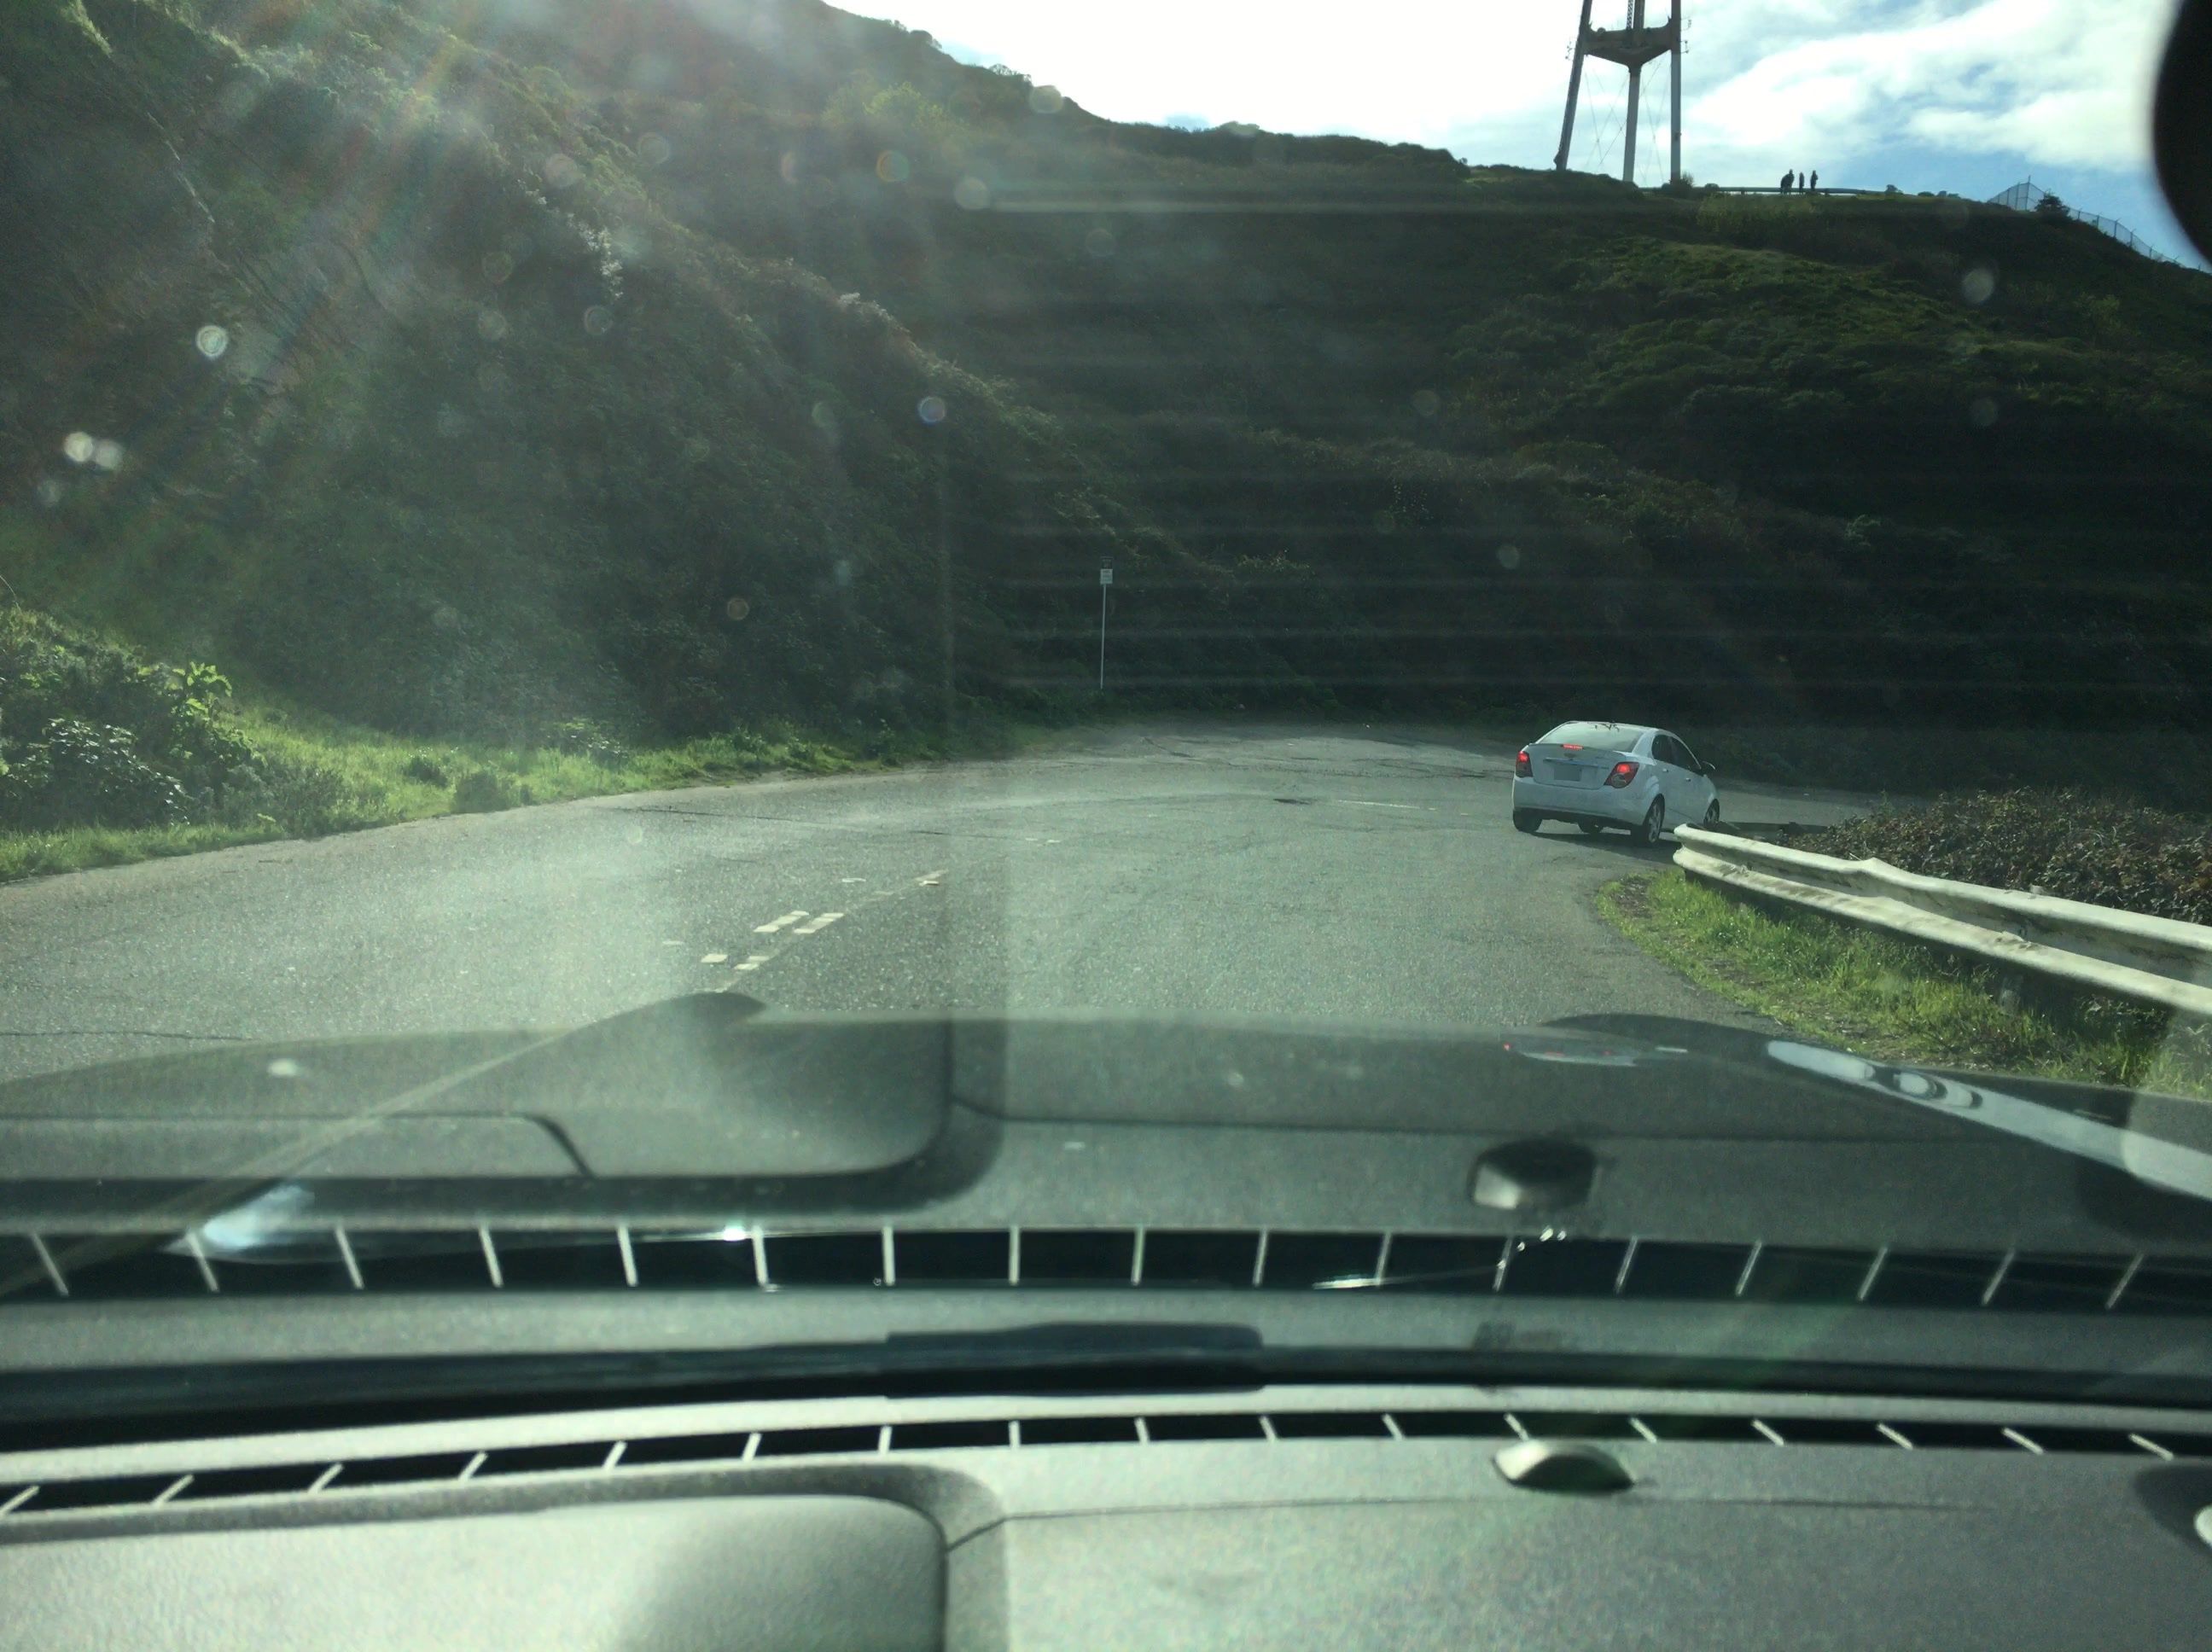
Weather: cloudy
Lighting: day
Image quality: slightly poor
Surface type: driving surface
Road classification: cycleway, tertiary
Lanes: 2
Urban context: urban centre
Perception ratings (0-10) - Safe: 1.73, Lively: 1.3, Beautiful: 5.33, Boring: 4.53, Depressing: 7.82, Wealthy: 2.77